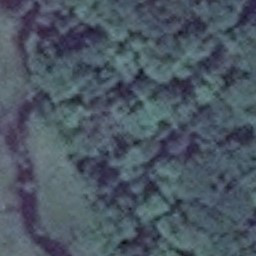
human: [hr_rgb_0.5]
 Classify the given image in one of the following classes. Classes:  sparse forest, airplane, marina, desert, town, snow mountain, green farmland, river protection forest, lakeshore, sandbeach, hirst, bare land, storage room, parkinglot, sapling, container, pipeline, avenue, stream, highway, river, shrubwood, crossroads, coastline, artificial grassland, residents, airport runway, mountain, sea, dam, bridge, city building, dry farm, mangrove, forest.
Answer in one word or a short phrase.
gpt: forest